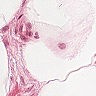
Metastatic tissue present: no